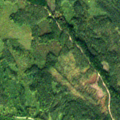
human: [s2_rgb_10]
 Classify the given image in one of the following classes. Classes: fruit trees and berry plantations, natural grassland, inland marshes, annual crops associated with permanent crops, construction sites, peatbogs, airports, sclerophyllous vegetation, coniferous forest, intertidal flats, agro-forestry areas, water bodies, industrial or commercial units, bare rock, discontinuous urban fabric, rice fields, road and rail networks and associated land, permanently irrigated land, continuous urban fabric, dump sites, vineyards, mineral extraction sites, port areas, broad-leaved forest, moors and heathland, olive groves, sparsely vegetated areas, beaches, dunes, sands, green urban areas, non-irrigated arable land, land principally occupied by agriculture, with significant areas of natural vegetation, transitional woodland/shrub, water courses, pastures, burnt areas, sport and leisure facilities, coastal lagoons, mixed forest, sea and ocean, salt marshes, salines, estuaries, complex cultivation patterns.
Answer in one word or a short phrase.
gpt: coniferous forest, transitional woodland/shrub